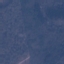
Land use / land cover class: Forest